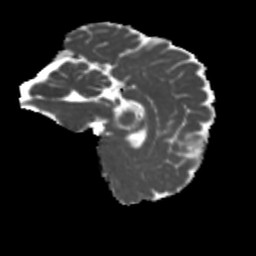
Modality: MD
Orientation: sagittal
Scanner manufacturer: siemens
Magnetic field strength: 3 T
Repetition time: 4 s
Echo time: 0.0594 s